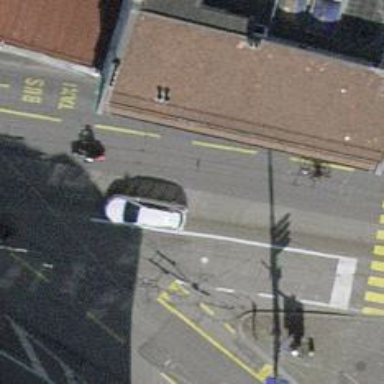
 and cycleway accommodating buses on the left side."